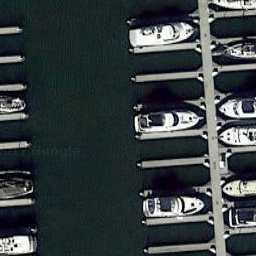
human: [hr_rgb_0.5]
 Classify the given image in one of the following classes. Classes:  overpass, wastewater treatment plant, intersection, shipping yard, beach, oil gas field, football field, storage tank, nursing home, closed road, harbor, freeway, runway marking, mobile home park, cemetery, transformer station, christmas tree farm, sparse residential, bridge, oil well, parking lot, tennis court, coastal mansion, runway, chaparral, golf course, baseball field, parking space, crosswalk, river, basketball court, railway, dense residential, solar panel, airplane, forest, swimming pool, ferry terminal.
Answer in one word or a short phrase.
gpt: harbor